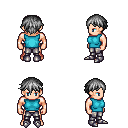
a pixel art fantasy rpg character, male body template, human, light skin, teal sleeveless shirt, metal pants, gray short bangs hairstyle, metal boots, four views (front, back, left, right), 2x2 character sprite sheet, small pixel art, hard edges, no anti-aliasing